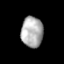
Tissue: prostate
Cell type: T cells
Senescence score: 0.3475
Nuclear area (px): 656
Mean DAPI intensity: 173.782